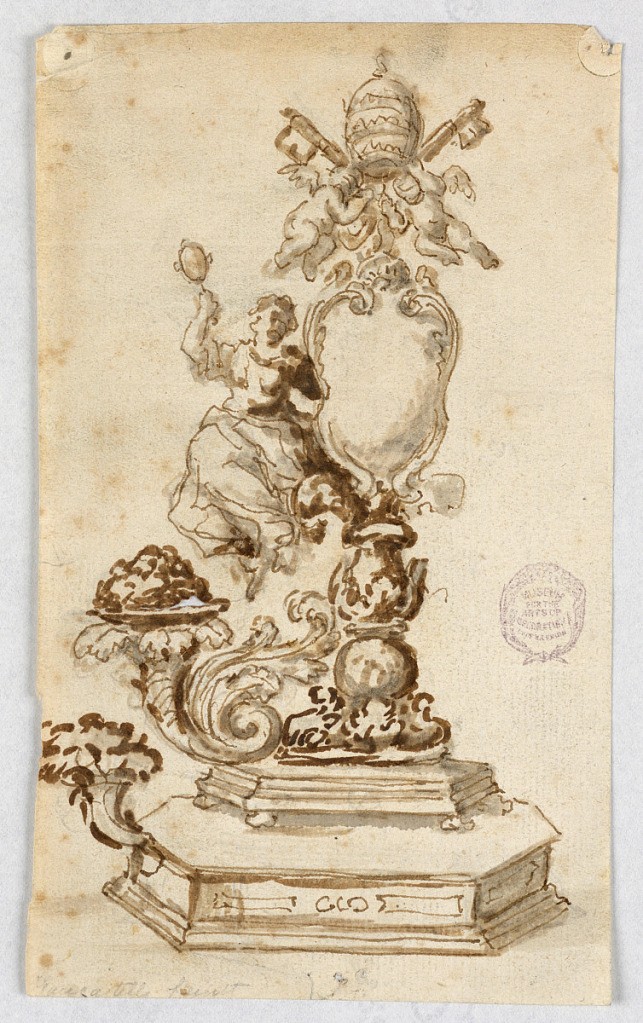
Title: Project for a Sculptural Monument
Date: ca. 1650
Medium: Pen and ink, brush and wash on paper
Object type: Drawing
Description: Center and left side of design shown. An octagonal base with knobs as feet stand upon a wider one. Above this rises a column supporting an escutcheon topped by two putti holding the papal keys and tiara. Beside the escutcheon is the allegorical figure of Prudence, seated. Cornucopias rise from the bases.